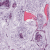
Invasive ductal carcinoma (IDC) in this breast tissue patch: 1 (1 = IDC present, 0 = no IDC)